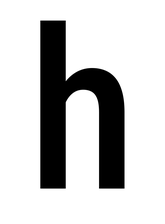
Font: Roboto_Condensed_Medium